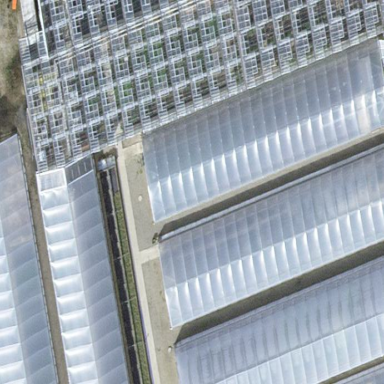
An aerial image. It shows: Greenhouse building for cultivating plants.